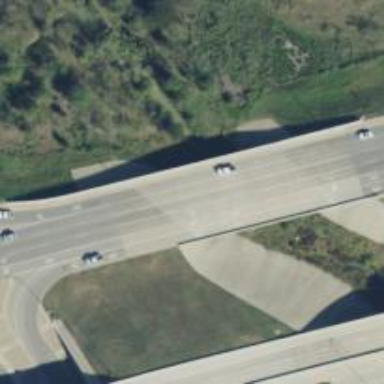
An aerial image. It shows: Secondary road with frontage road and bridge.